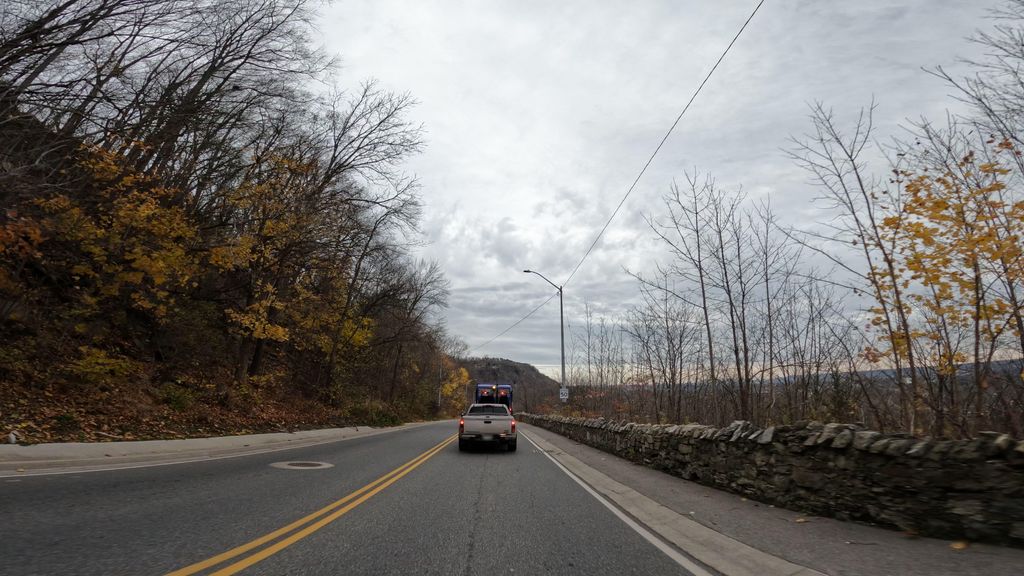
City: hamilton